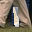
Label: 1